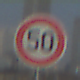
Verkehrszeichen: Geschwindigkeit50
Umgebung: Outdoor, Urban
Tageszeit: SunriseSunset
Wetter: Clear
Licht: Natural
Jahreszeit: NotSpecified
Kontrast: MediumContrast